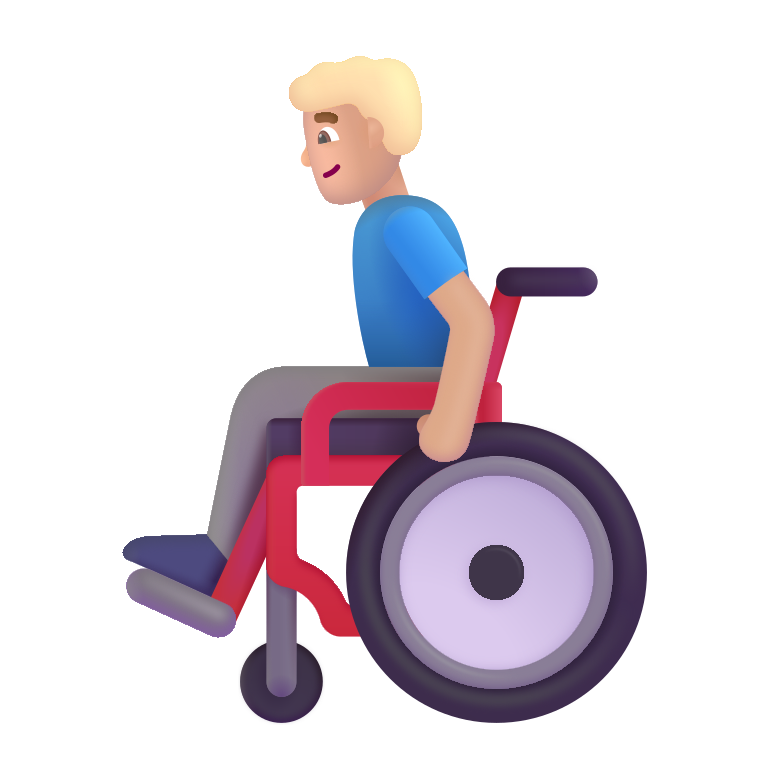
man in manual wheelchair color  light